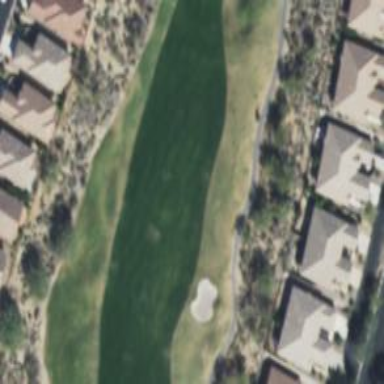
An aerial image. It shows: View of golf hole.